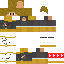
A female human skin with medium skin, wearing blonde long hair dressed in a yellow hoodie and brown shorts, featuring a closed mouth.